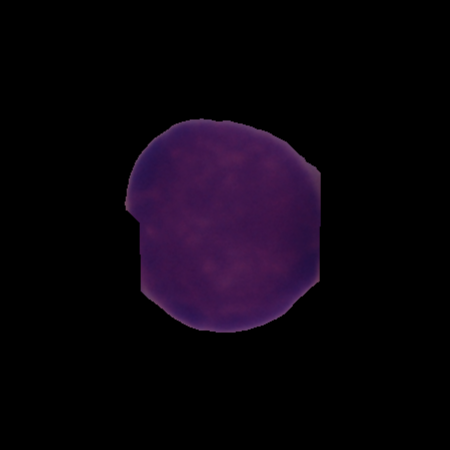
Label: cancer